Question: When Following the CoreDataBooks sample code and implementing it into my app, I have reached a very odd bug/glitch with an NSNumber(Integer 16).
When I have the code
'''
cell.detailTextLabel.text = [NSString stringWithFormat:@"%i", child.marblesneeded];
'''
the detailTextLabel displays an odd string of numbers that changes every time I try to change the numbers. See Attached Image. Currently, it should display 0 but it displays 112917120.
Thanks!
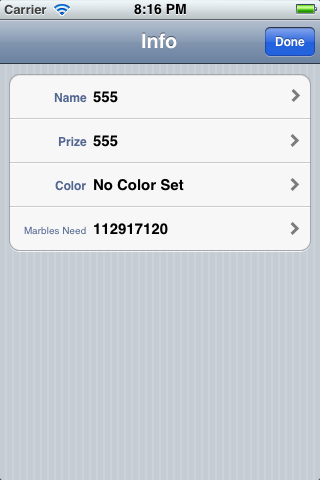
Answer: NSNumber has a method to return you the number as string, which can be used as a label text, as follows:
'''
cell.detailTextLabel.text = [child.marblesneeded stringValue];
'''